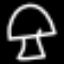
Label: mushroom